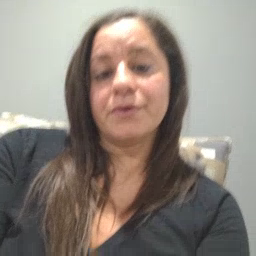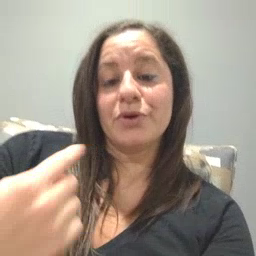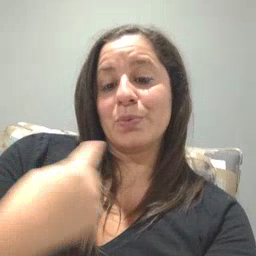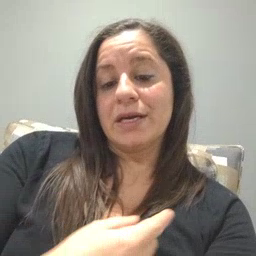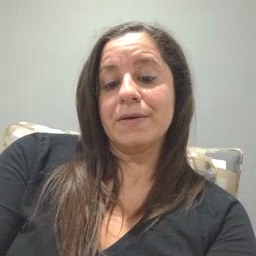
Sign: weus